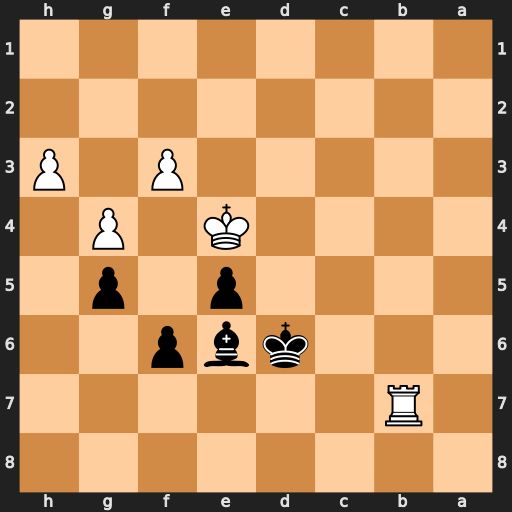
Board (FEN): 8/1R6/3kbp2/4p1p1/4K1P1/5P1P/8/8
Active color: b
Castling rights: -
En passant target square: -
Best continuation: Bd5+ Kf5 Bxb7